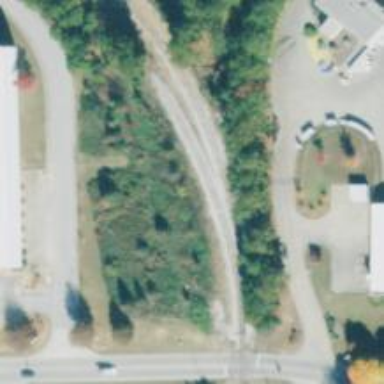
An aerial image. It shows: Rail spur service.